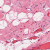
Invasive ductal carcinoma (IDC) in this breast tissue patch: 0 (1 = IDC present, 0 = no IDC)